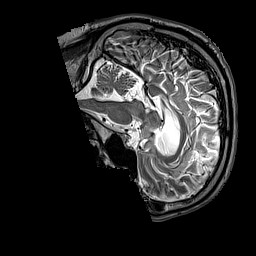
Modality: T2w
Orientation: sagittal
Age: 54
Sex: male
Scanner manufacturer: siemens
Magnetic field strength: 3 T
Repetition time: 3.2 s
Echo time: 0.212 s